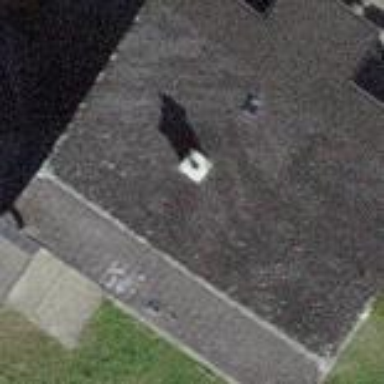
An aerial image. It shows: Building with tiled roof.